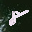
Label: 8